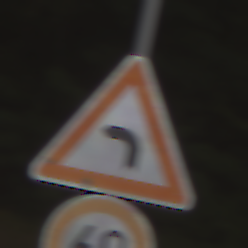
Verkehrszeichen: KurveLinks
Zusatzzeichen unten: Geschwindigkeit60
Umgebung: Outdoor, Nature
Tageszeit: SunriseSunset
Wetter: PartlyCloudy
Licht: Natural
Jahreszeit: NotSpecified
Kontrast: MediumContrast